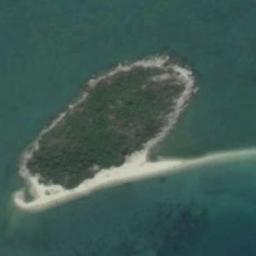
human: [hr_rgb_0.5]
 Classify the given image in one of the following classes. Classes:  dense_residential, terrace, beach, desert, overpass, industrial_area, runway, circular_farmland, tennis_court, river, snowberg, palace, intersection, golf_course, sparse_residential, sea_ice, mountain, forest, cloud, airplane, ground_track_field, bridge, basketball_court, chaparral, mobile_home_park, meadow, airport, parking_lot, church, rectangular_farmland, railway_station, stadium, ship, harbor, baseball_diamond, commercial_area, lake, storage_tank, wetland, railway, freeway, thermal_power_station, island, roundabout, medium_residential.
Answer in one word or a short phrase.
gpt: island